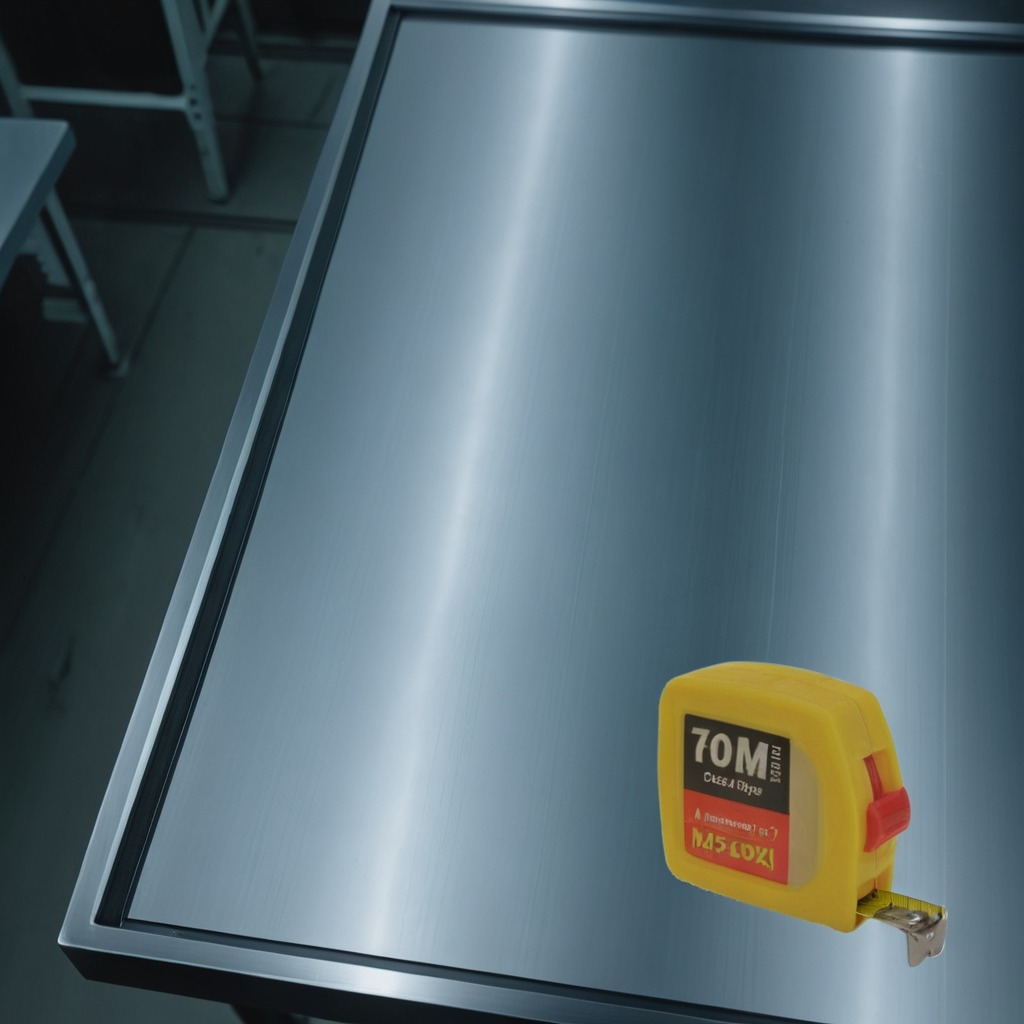
A measuring tape lies on the metal table.